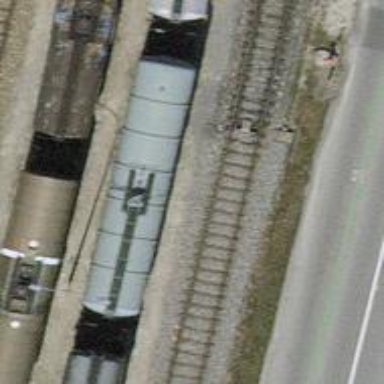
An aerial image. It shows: Railway switch.